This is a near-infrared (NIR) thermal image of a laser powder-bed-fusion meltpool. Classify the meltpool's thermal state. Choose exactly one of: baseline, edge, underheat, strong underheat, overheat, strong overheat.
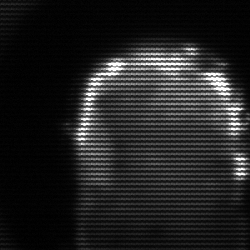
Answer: baseline